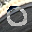
Label: 0